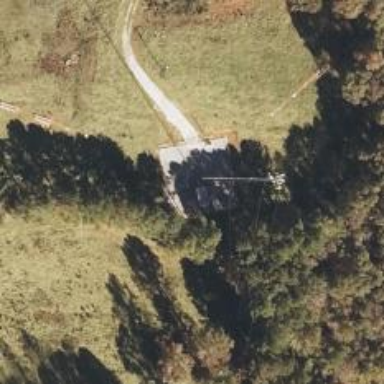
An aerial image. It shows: Mast tower used for communication.